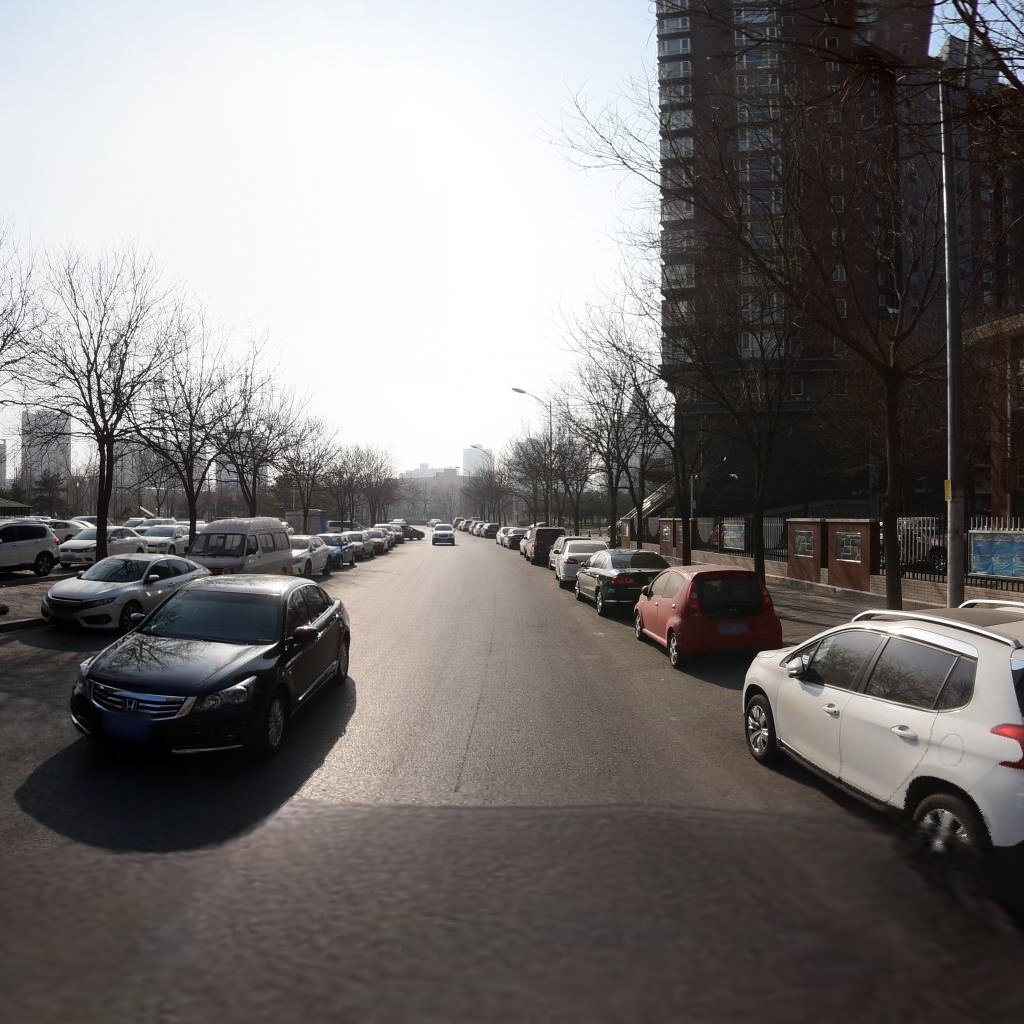
Region: Chaoyang
Road damage annotations: longitudinal crack